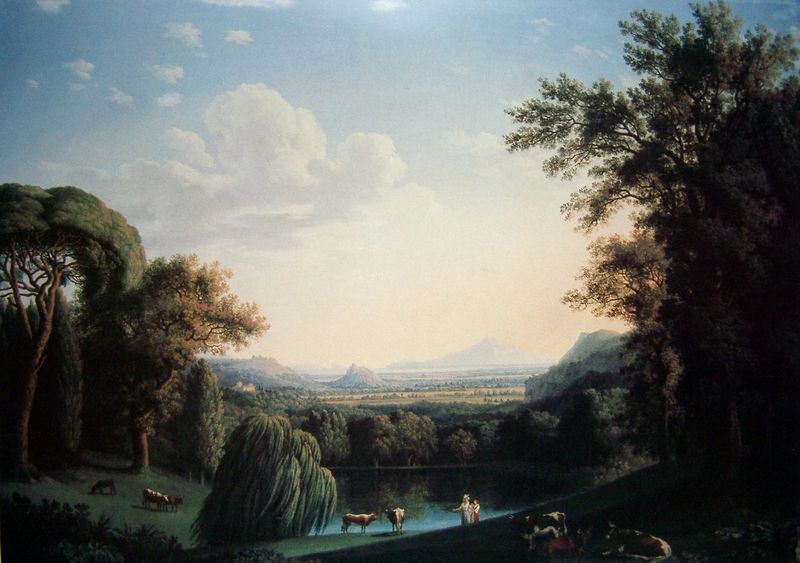
Titel: Landschaft mit Motiven des Englischen Gartens von Caserta
Künstler: Jacob Philipp Hackert
Standort: Caserta
Institution: Palazzo Reale
Schlagwörter: baum, berg, blau, blätter, dunkel, felsen, gemälde, himmel, laub, mann, schatten, wasser, weiß, wolken, bäume, frauen, grün, landschaft, menschen, ocker, see, teich, ufer, äste, braun, frau, grau, hell, hintergrund, licht, männer, schwarz, türkis, ölbild, gras, park, rasen, schnee, tiere, wiese, wolke, beige, stehen, spiegel, öl, ast, ebene, felder, ferne, gräser, horizont, hügel, kühe, natur, spiegelung, vieh, weide, weite, wind, zweige, busch, büsche, gewässer, sonne, sträucher, paar, renaissance, tal, wald, garten, deutschland, ruhig, ruhe, italien, naturalismus, berge, gebirge, hang, dunkelgrün, dunst, nebel, grasen, herde, kuh, idylle, figuren, stille, böschung, romantik, staffage, stämme, bauer, reflexion, paradies, rinder, schaf, weiden, ideal, idyllisch, wei0, leinwand, flecken, liege, landschaftsbild, hügelig, sonnenschein, landscahft, kiefern, grpn, eiche, fernsicht, seeufer, pinie, spaziergänger, arkadien, gegenlicht, buntvieh, schafe, ochsen, hirte, hirten, zeige, staffagefiguren, trauerweide, ideallandschaft, graz, verbläuung, einrahmen, hängeweide, ndab, rrasen, trauerweise, runder